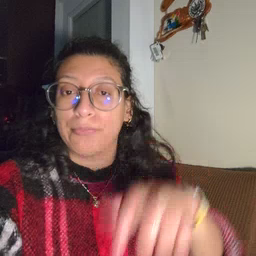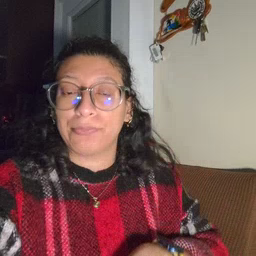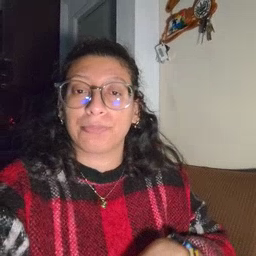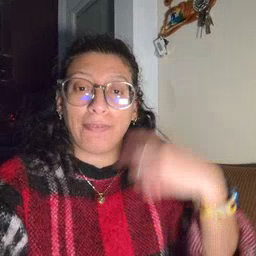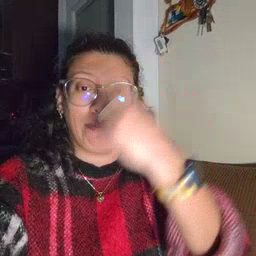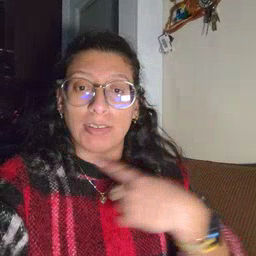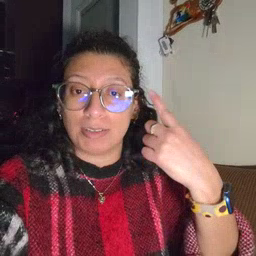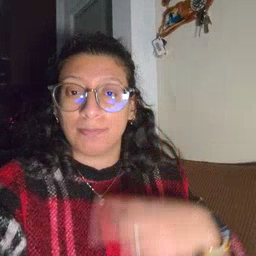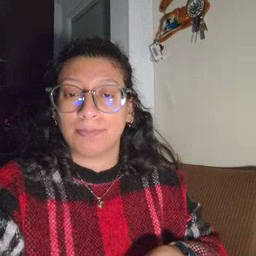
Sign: face